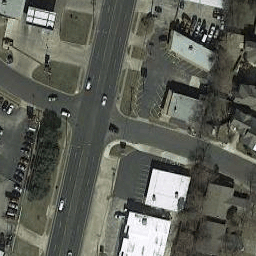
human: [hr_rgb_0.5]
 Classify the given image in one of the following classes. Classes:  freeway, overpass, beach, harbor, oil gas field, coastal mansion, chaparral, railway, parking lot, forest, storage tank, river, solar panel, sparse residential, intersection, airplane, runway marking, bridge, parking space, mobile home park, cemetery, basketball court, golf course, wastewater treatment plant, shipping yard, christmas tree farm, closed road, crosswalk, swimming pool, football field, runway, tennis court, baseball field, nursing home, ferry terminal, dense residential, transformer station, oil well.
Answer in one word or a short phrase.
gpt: intersection